Aerial crown-view tile of a tropical tree (Barro Colorado Island, Panama), acquired 20250715:
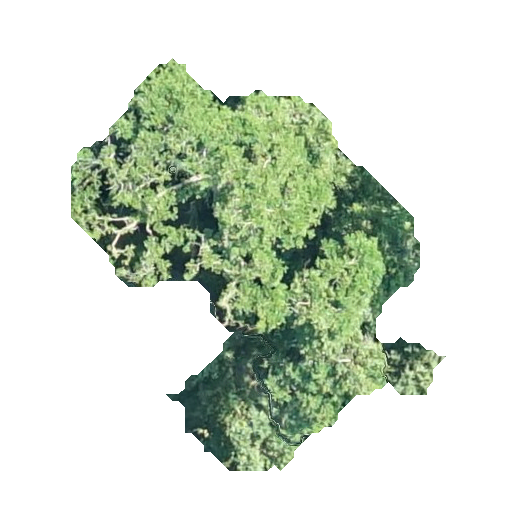
Species: Platypodium elegans
GBIF accepted scientific name: Platypodium elegans
Crown area: 125.161 m²